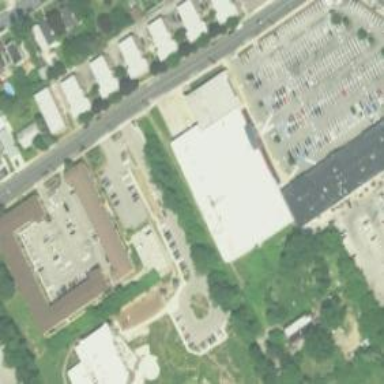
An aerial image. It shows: Retail building.